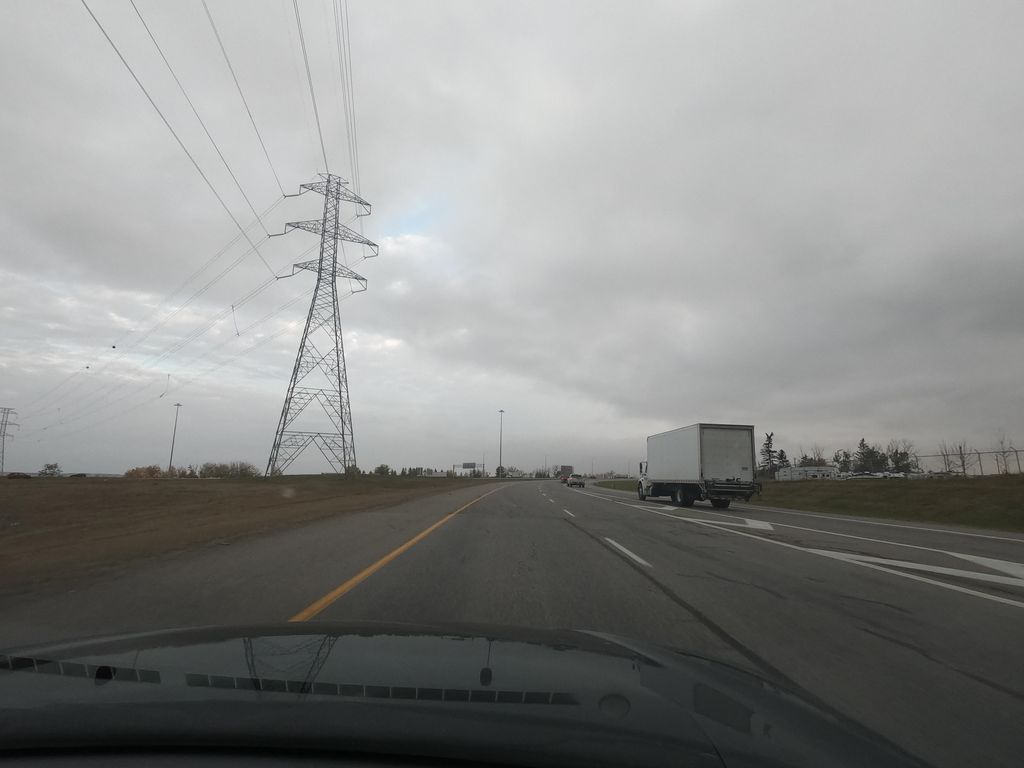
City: calgary